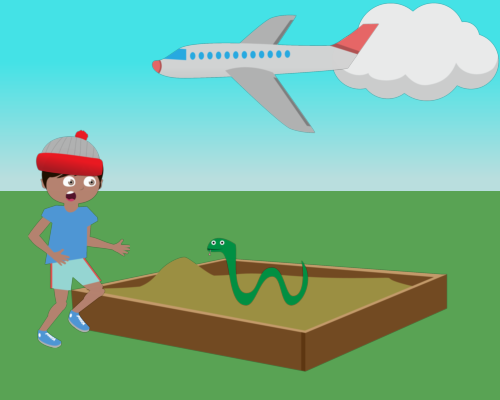
airplane center of sky facing left a big cloud top right a sandbox center of grass with snake facing left a surprized boy one knee bent arms out facing right he is wearing red and grey